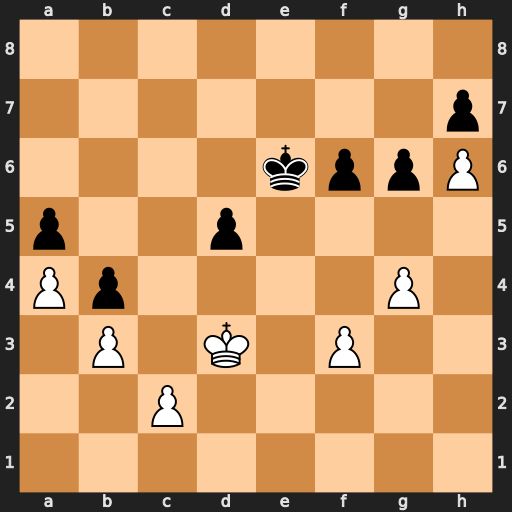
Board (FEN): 8/7p/4kppP/p2p4/Pp4P1/1P1K1P2/2P5/8
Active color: w
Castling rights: -
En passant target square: -
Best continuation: c3 bxc3 Kxc3 Ke5 b4 d4+ Kc4 axb4 a5 d3 Kxd3 Kd5 a6 Kc6 Kc4 Kb6 Kxb4